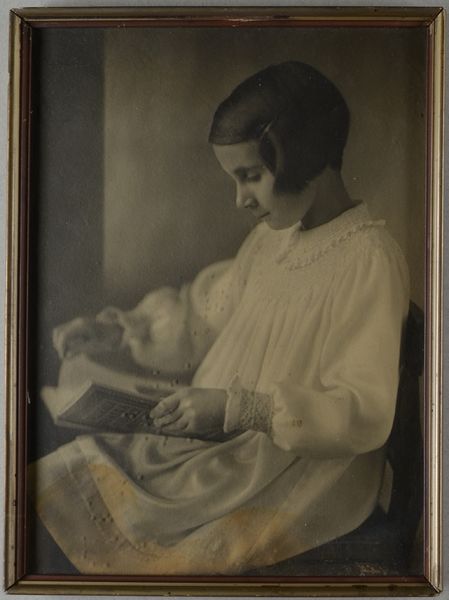
Titel: Renate Scholz
Künstler: Minya Diez-Dührkoop
Standort: Hamburg
Institution: Museum für Kunst und Gewerbe Hamburg
Schlagwörter: silber, bildnis, portrait, foto, fotografie, photographie, photo, lichtbild, silbergelatine, konterfei, brom, bildwerke, angewandte und bildende kunst, hessische systematik, porträt, mädchen, silbergelatinepapier, bromsilbergelatinepapier, entwicklungspapier, gelatinepapier, schwarzweißpositivverfahren, silbersalzverfahren, schwarzweißfotografie, porträtfotografie, porträtphotographie, originalrahmen